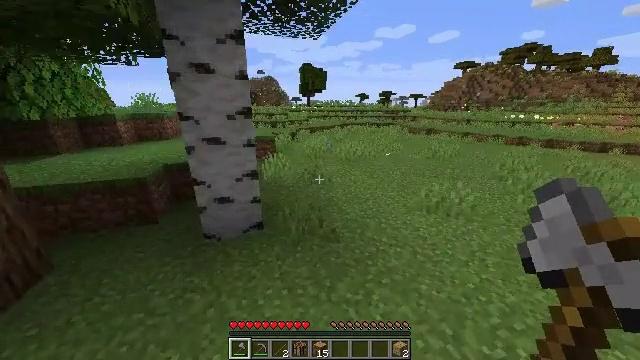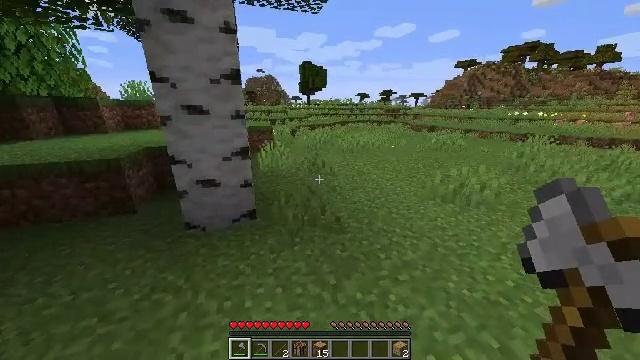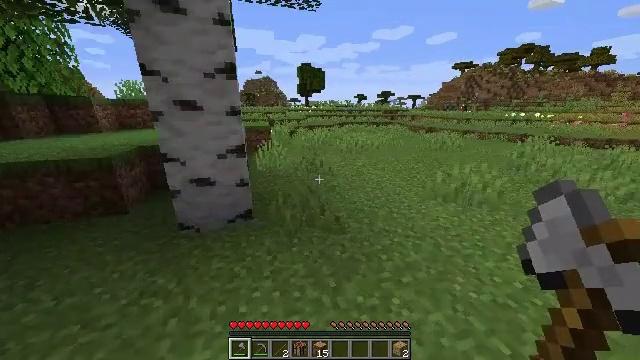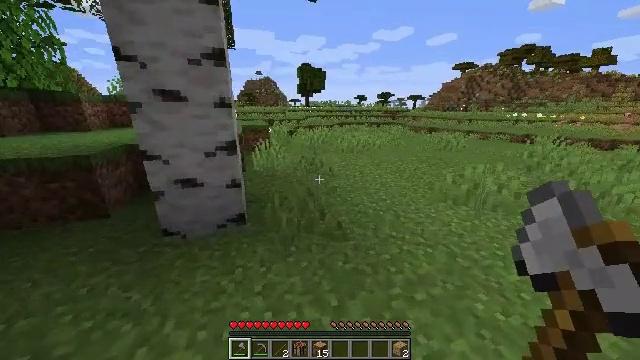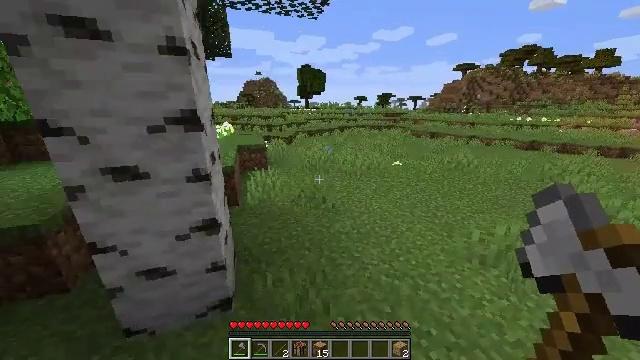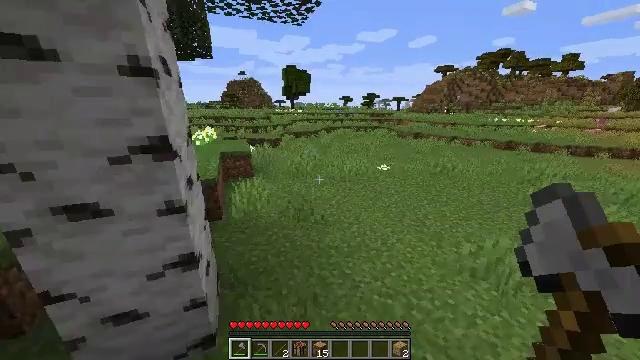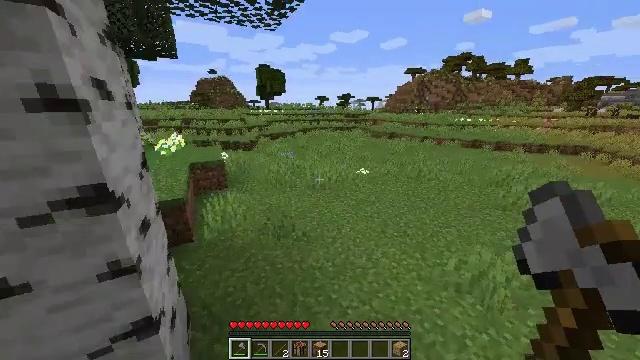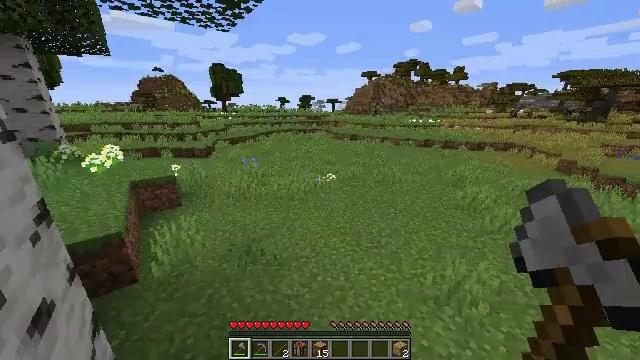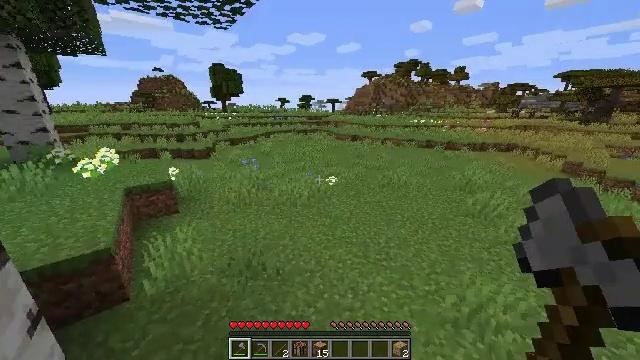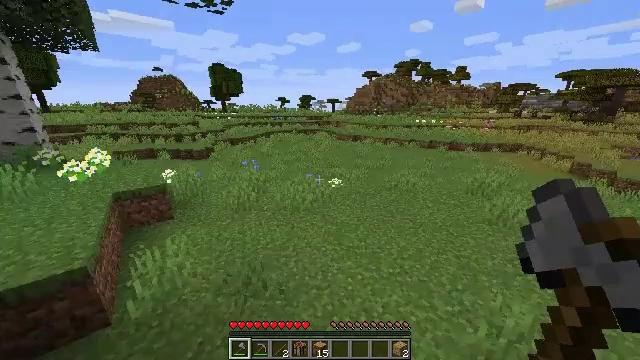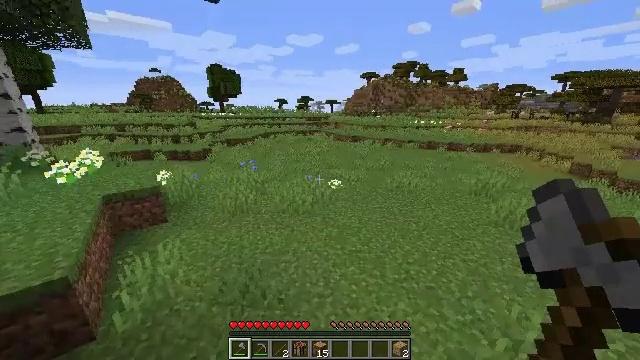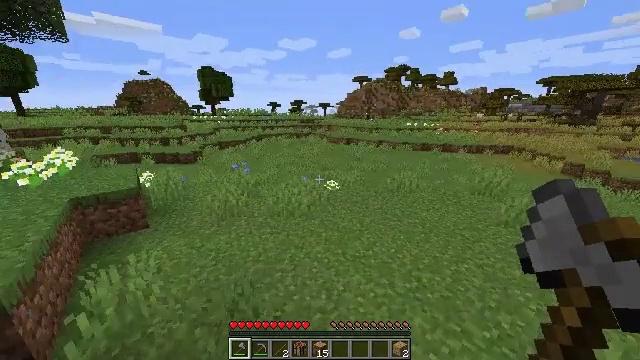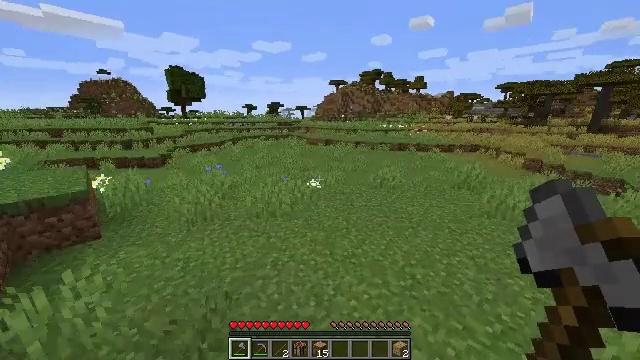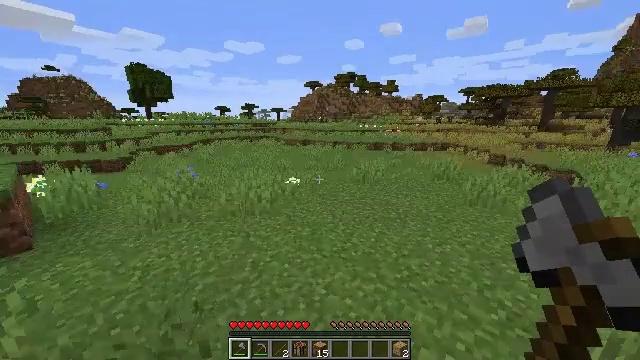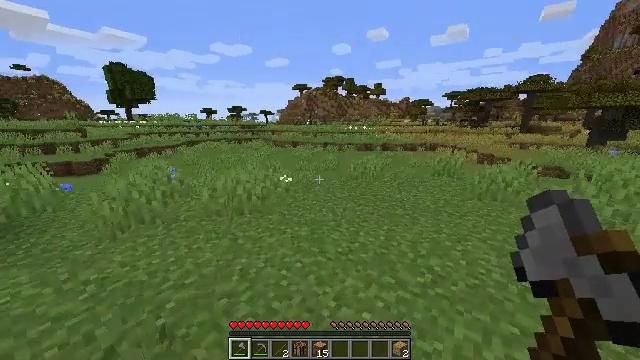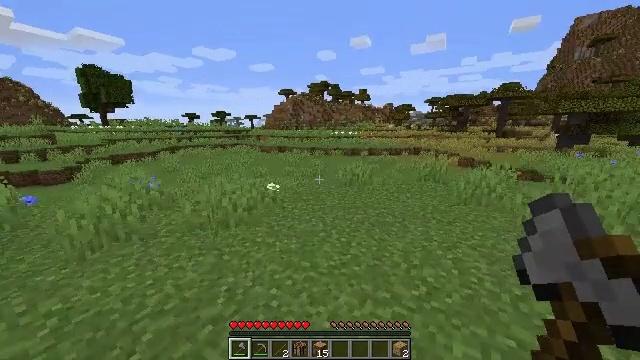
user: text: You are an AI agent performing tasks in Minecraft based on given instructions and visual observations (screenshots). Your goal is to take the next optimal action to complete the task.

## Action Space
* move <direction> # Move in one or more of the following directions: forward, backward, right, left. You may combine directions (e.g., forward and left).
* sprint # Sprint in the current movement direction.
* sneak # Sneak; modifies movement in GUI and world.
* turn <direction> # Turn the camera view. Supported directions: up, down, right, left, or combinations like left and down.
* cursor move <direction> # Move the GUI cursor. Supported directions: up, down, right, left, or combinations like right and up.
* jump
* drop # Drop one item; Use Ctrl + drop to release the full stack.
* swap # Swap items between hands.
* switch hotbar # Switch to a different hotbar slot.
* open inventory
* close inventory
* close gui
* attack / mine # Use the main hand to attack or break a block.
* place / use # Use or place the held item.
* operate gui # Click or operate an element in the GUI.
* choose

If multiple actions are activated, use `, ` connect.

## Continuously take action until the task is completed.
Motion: motion action
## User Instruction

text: Mine the grass in the plains.
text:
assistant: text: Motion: move forward, sprint, jump
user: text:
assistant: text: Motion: move forward, sprint, jump
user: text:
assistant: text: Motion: move forward, sprint, jump
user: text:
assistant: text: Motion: move forward, sprint, jump
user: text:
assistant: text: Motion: move forward, sprint, turn right, jump
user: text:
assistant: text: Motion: move forward, sprint, turn right, jump
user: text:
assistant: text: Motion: move forward, sprint, turn right, jump
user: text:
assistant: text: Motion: move forward, sprint, jump
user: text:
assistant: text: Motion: move forward, sprint, jump
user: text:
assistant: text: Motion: move forward, sprint, jump
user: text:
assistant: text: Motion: move forward, sprint, turn right, jump
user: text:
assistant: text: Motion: move forward, sprint, turn right, jump
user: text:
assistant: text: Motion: move forward, sprint, turn right, jump
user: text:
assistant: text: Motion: move forward, sprint, turn right and up, jump
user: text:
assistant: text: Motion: move forward, sprint, turn right and up, jump
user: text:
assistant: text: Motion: move forward, sprint, jump
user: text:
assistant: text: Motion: move forward, sprint, jump
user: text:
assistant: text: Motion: move forward, sprint, jump
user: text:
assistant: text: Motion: move forward, sprint, jump
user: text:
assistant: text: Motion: move forward, sprint, jump
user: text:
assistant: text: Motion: move forward, sprint, jump
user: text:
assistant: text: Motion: move forward, sprint, jump
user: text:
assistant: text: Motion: move forward, sprint, jump
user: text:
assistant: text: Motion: move forward, sprint, jump
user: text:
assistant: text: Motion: move forward, sprint, jump
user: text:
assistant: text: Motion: move forward, sprint, jump
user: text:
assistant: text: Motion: move forward, sprint, jump
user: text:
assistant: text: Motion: move forward, sprint, jump
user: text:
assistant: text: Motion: move forward, sprint, jump
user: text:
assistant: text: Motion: move forward, sprint, jump